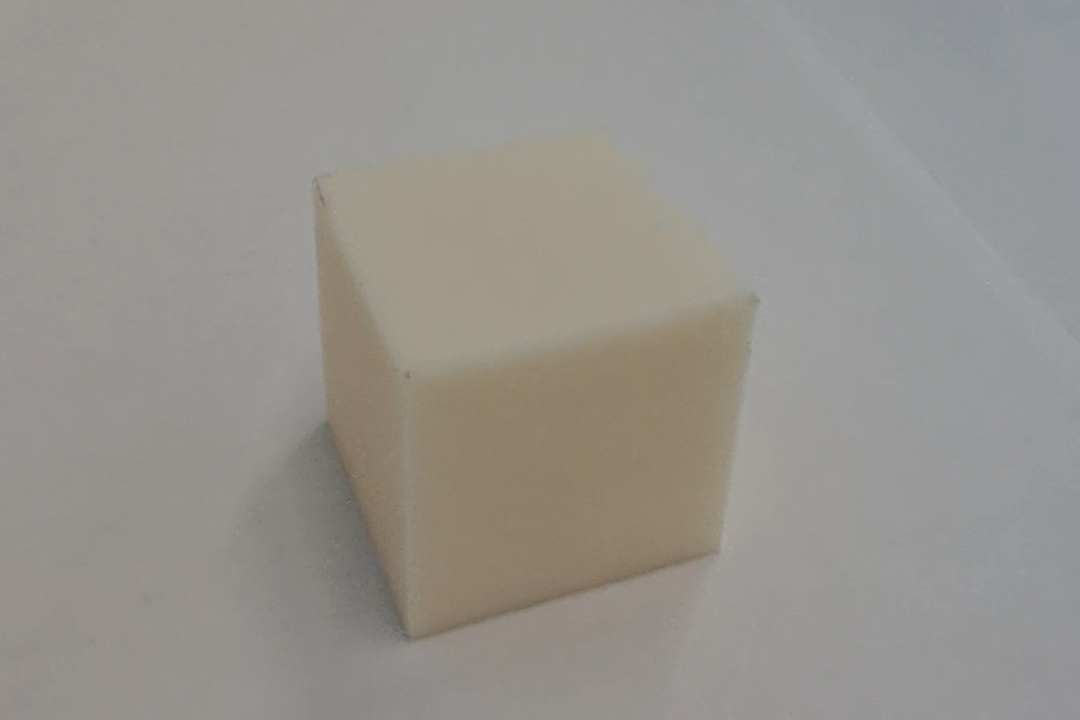
Label: Cuboid